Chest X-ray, PA view. Patient: 55 years old, sex F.
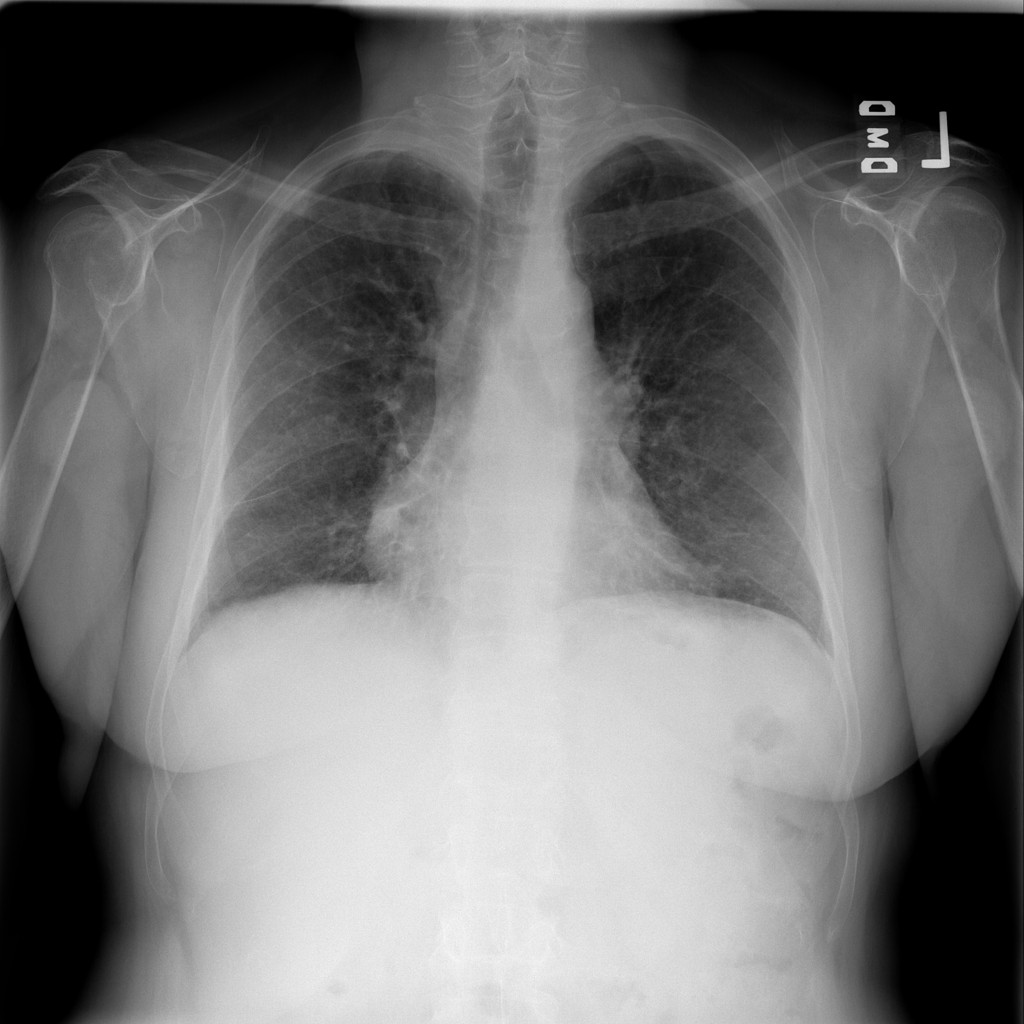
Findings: No Finding